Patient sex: M
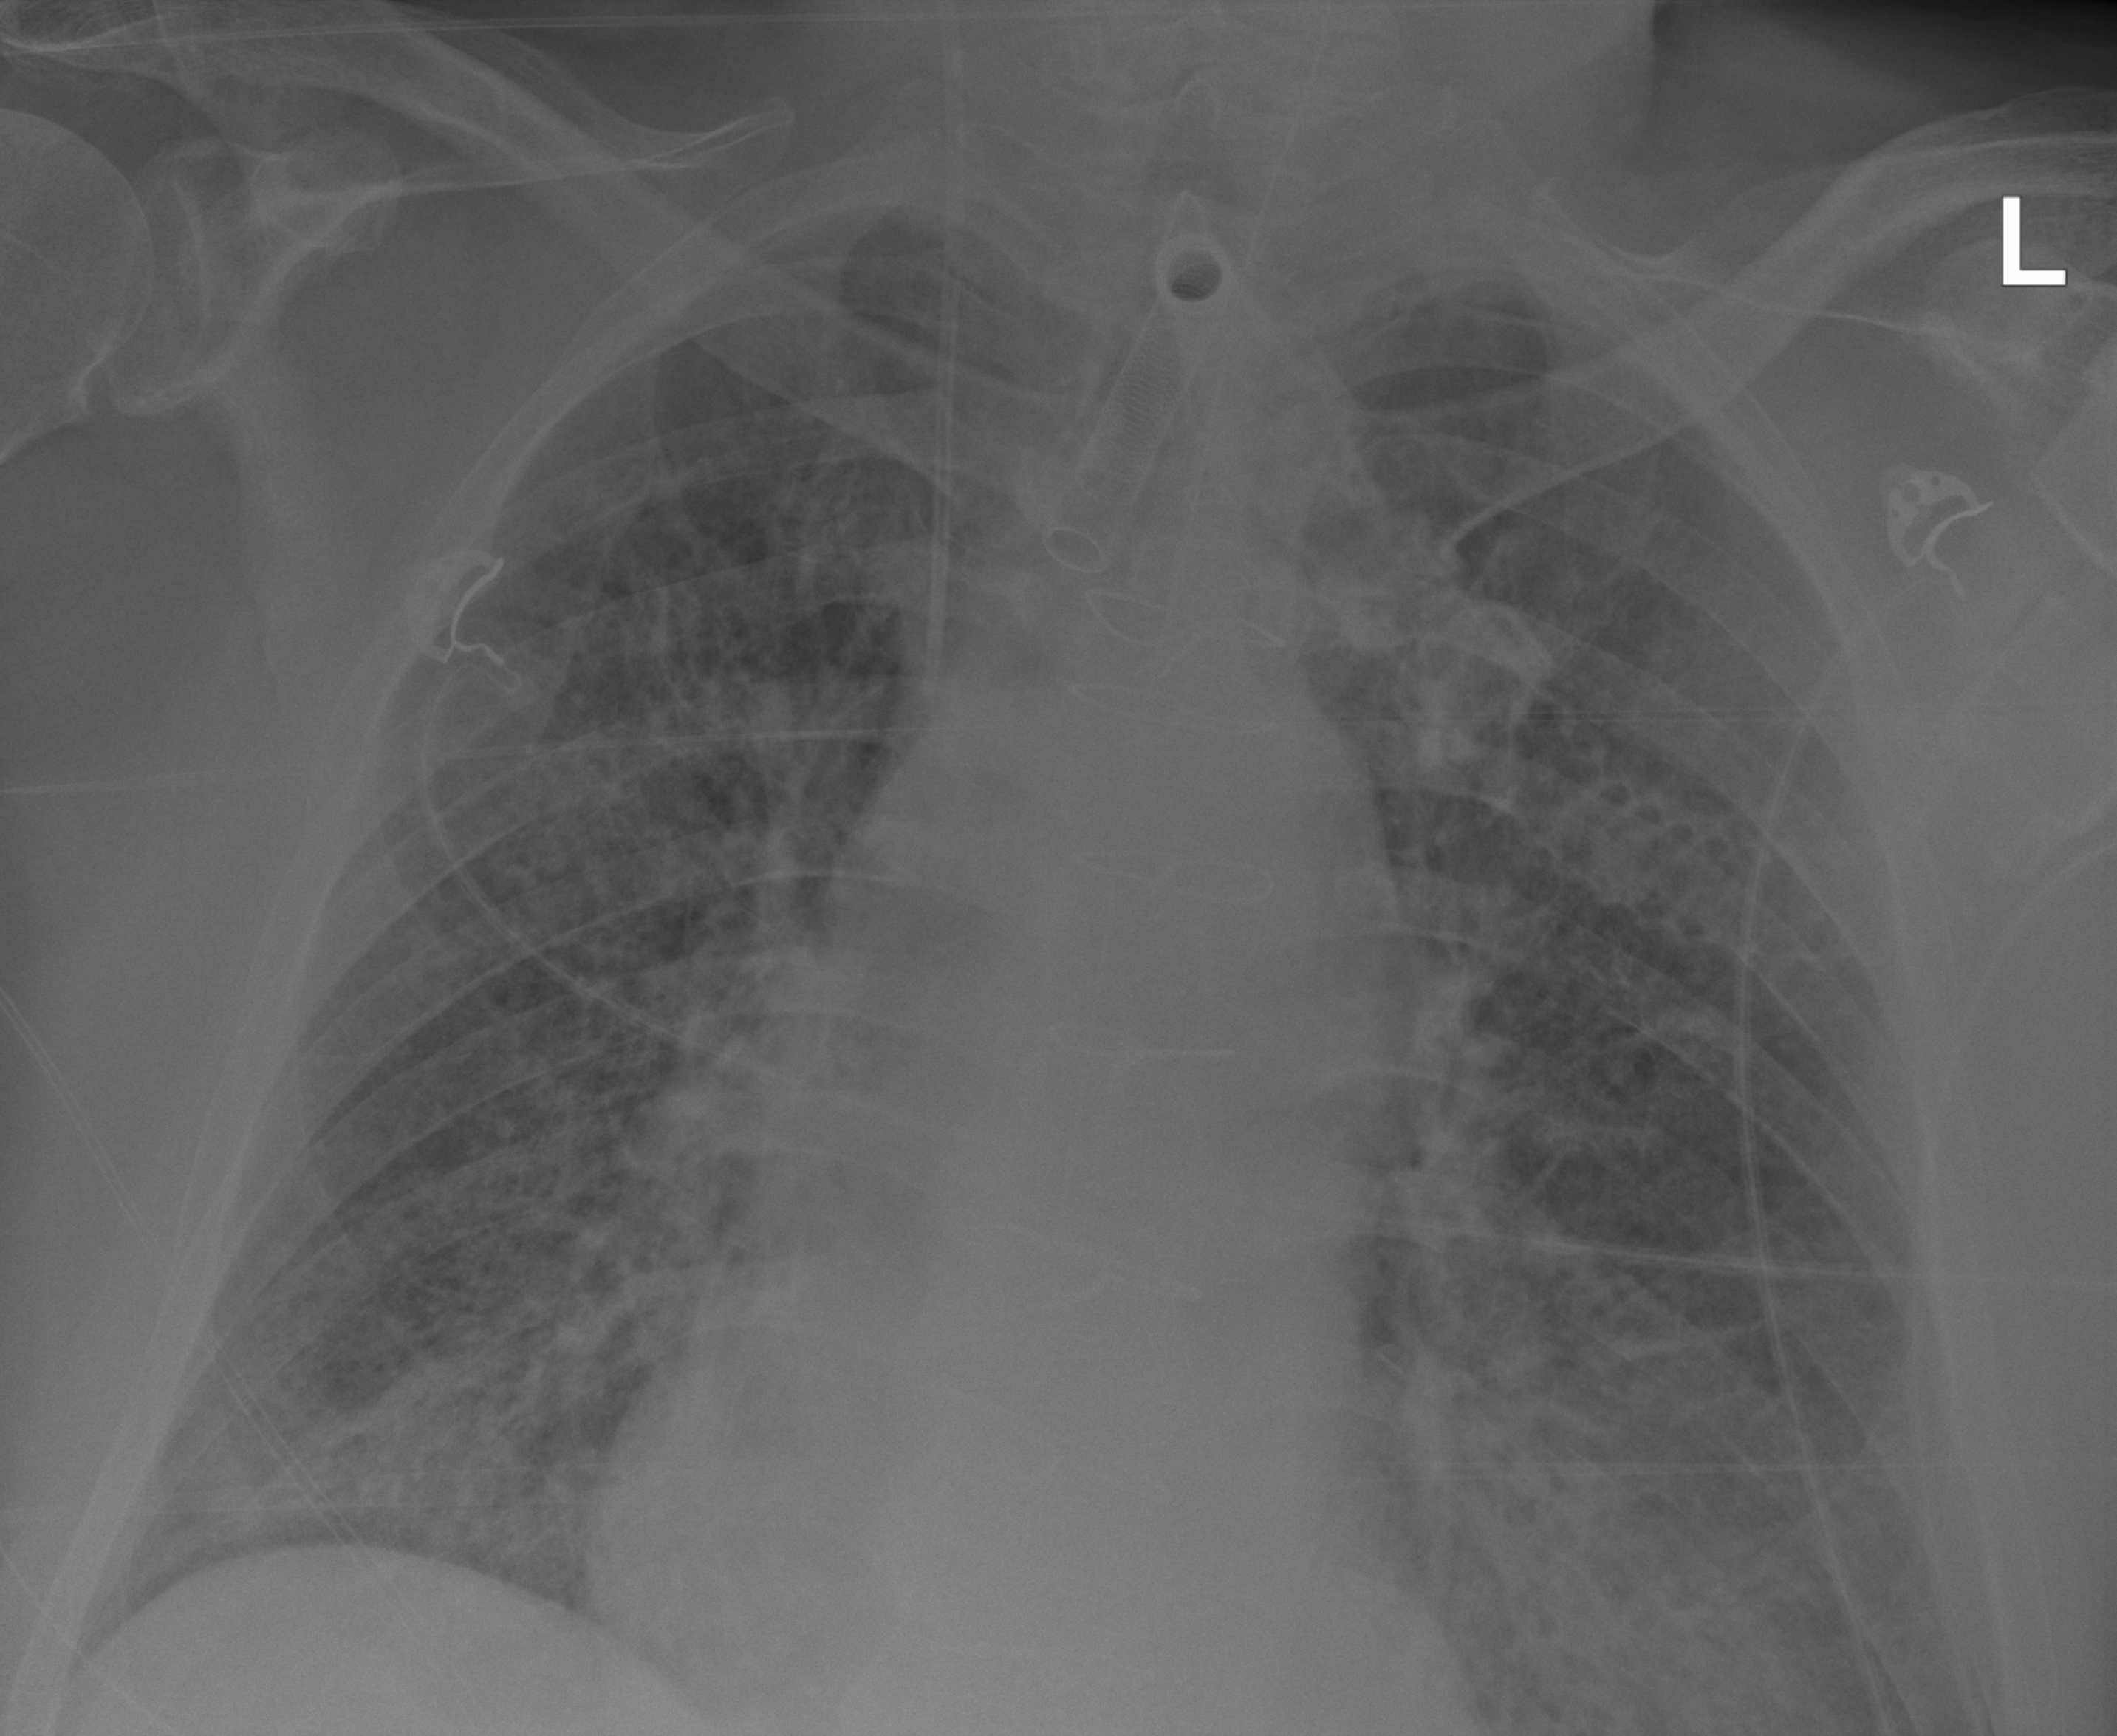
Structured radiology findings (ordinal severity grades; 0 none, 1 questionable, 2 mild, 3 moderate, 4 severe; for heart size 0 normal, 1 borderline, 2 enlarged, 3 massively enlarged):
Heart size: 2
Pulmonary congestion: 2
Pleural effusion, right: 0
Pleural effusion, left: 0
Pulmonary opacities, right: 3
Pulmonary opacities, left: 3
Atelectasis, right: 0
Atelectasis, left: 0